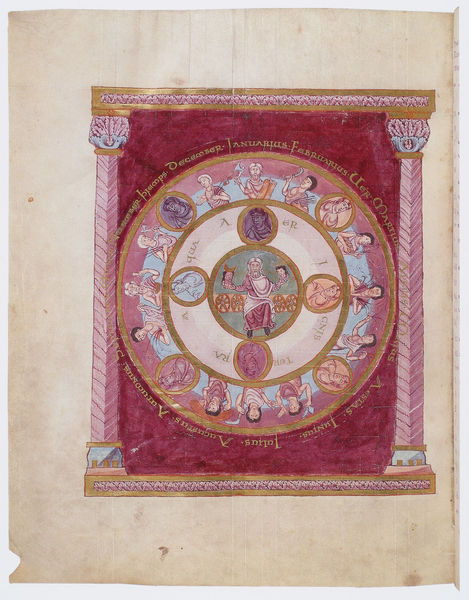
Titel: Göttinger Sakramentar
Institution: Göttingen, Staats- und Universitätsbibliothek
Schlagwörter: blau, gott, kopf, menschen, köpfe, säule, säulen, türkis, rot, tuch, malerei, ornament, wand, geköpft, gold, stickerei, rosa, kreis, rund, schrift, lila, violett, verzierung, religion, sichel, seite, kreise, kapitell, buchseite, jahr, pergament, nimbus, christus, jesus, axt, mittelalter, zentrum, heilige, sternzeichen, wandbehang, latein, lateinisch, elemente, himmelsrichtungen, kalender, jahreszeiten, evangelisten, monate, artis liberalis